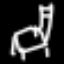
Label: chair